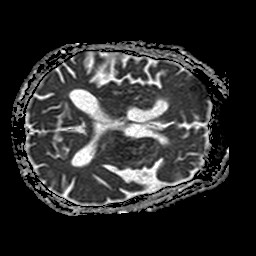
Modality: ADC
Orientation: axial
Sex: male
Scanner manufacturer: philips
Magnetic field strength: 1.5 T
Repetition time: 3.646 s
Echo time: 0.09257 s